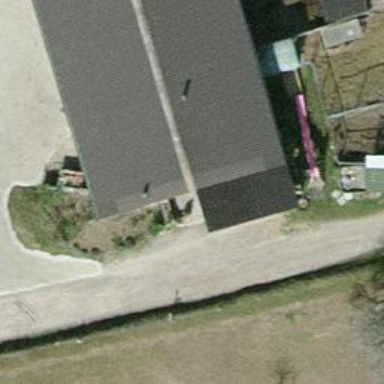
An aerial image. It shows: Farm shop.